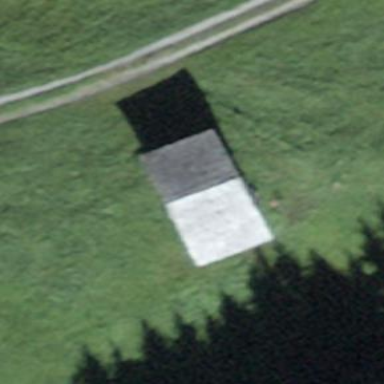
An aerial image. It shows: Barn.